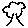
Label: tree